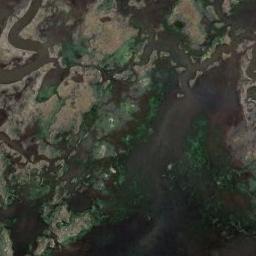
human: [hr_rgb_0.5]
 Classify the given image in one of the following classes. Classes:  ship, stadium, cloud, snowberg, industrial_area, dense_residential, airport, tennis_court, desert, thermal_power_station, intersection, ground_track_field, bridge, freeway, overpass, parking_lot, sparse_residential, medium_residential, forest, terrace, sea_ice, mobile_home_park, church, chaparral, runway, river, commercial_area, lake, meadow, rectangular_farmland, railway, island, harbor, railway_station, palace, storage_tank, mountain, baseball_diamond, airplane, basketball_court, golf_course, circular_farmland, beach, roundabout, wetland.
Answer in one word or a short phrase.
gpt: wetland